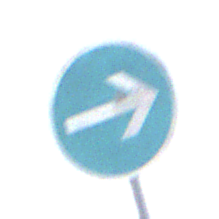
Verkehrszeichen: VorgeschriebeneFahrtrichtungHierRechts
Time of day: Night
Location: Outdoor (Nature)
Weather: Overcast
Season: NotSpecified
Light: Artificial